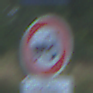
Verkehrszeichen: VerbotKraftfahrzeugeZuegeNichtSchneller25
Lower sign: SonstigeFahrzeugePersonengruppenFrei1
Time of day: MorningAfternoon
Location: Outdoor (Nature)
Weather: PartlyCloudy
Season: NotSpecified
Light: Natural